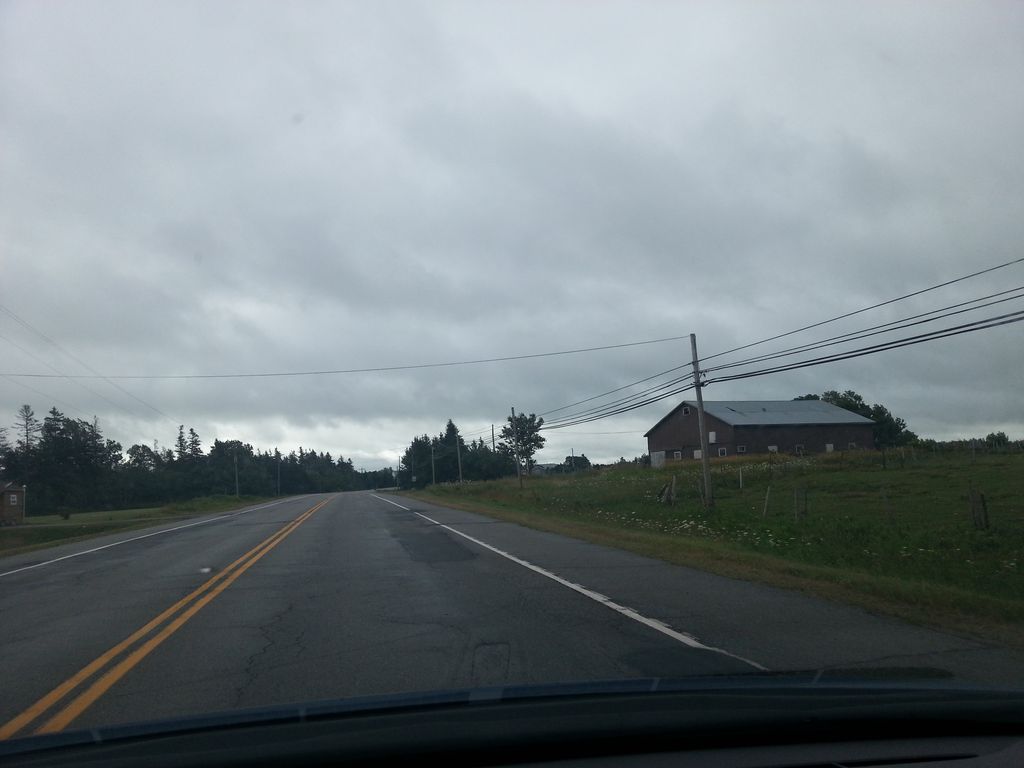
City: charlottetown